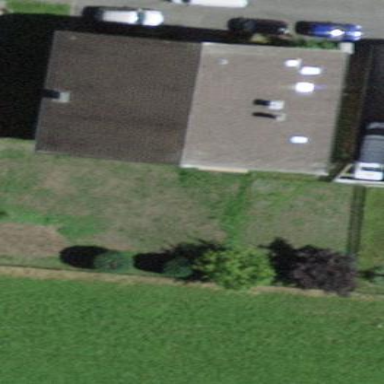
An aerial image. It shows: Residential building with gabled roof.